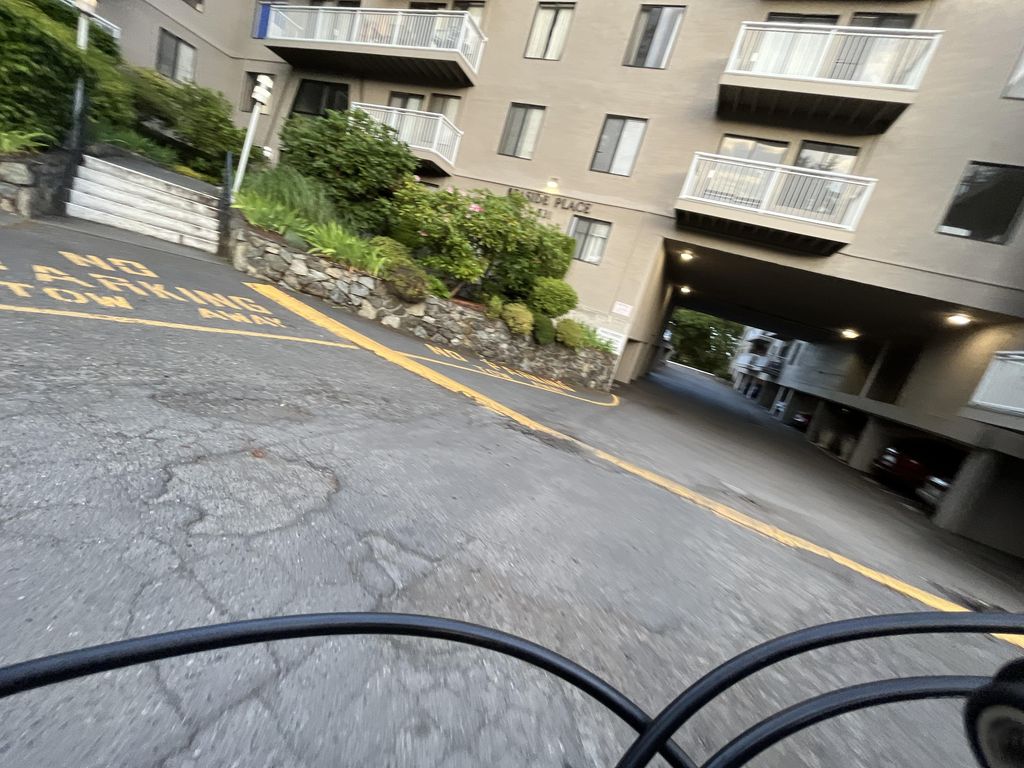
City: victoria